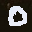
Label: 0